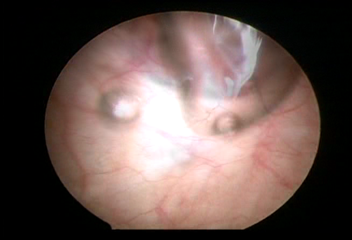
Modality: WLC
Class: Normal mucosa
Bladder cancer association: No